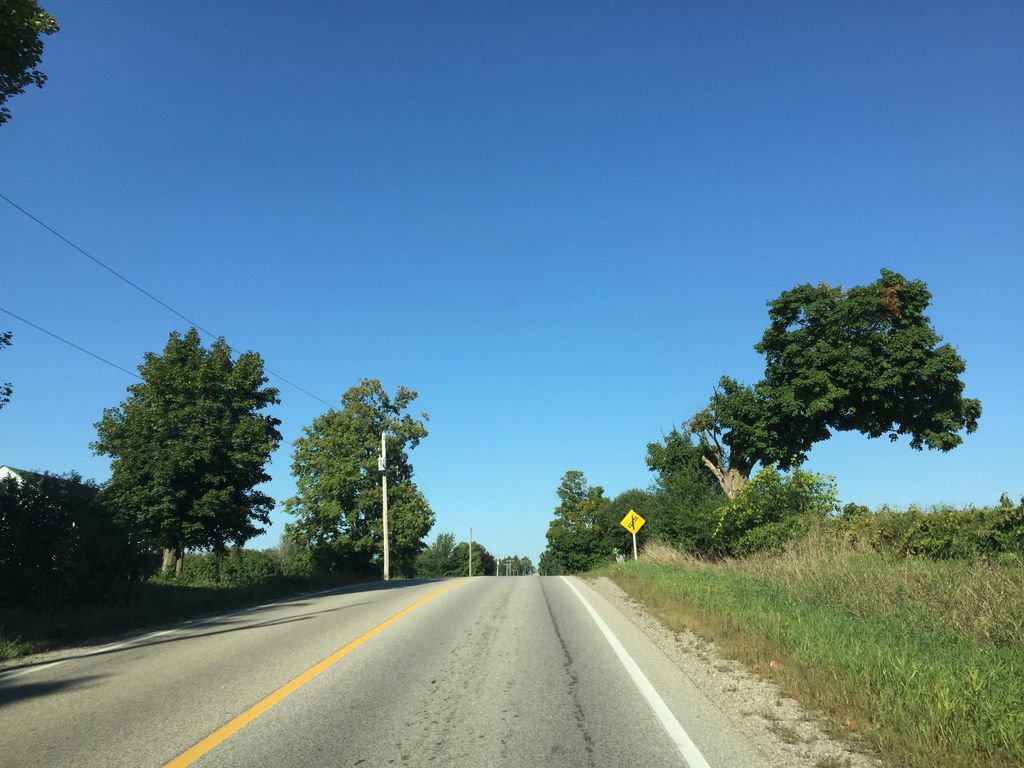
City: kitchener-waterloo